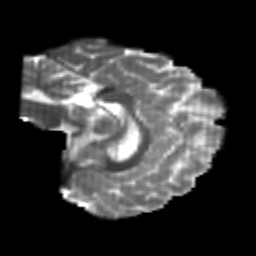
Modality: T2w
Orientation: sagittal
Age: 22
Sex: female
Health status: healthy
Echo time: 0.074 s